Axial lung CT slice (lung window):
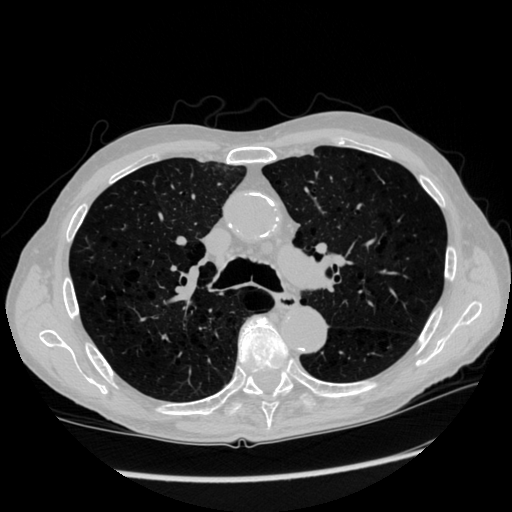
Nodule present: no